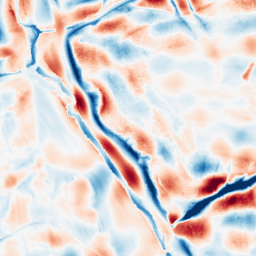
Category: wavelet
Decomposition family: wavelet_dwt
Decomposition parameters: wavelet: db8
level: 5
Upsampling method: sinc_hamming
Upsampling parameters: scale: 4
kernel_size: 8
Upsampling scale: 4